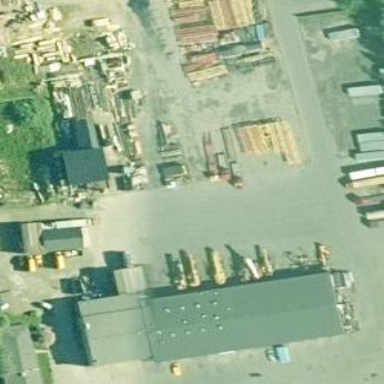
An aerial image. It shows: Industrial area.